Question: I have a string array and I want to query by where clause with string array.

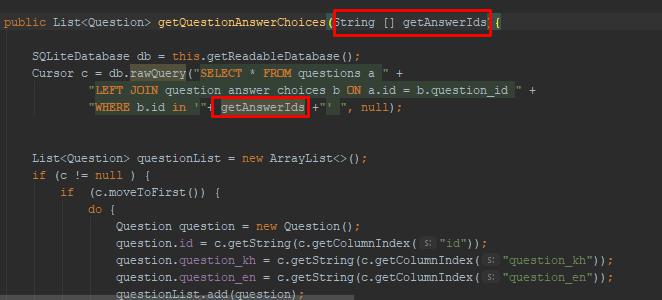
Answer: You need to build a string of comma separated values from the array, not pass the array.
Assuming
'''
String[] getAnswerIds = new String[]{"1","4","16","18","20"};
boolean after_first = false;
StringBuilder sb = new StringBuilder();
for (String s: getAnswerIds) {
if (after_first) {
sb.append(",");
} else {
after_first = true;
}
sb.append(s);
}
String your_list_of_values = sb.toString();
'''
Then your_list_of_values will be the string you then just need to place that string in the appropriate place within the query.
e.g.
'''
Cursor mycursor = db.rawQuery("SELECT * FROM questions WHERE ID IN(" + your_list_of_values + ")",null);
'''